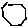
Label: hexagon